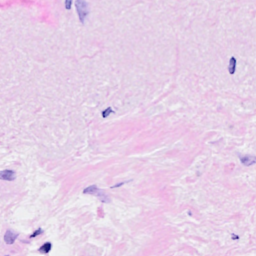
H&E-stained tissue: Breast